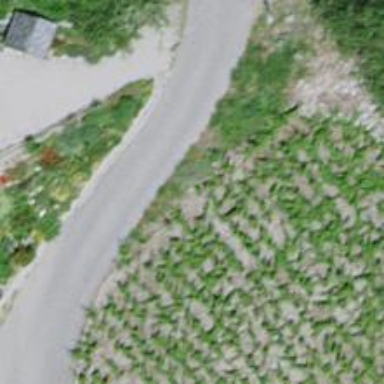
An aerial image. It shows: Unclassified road with paved surface.